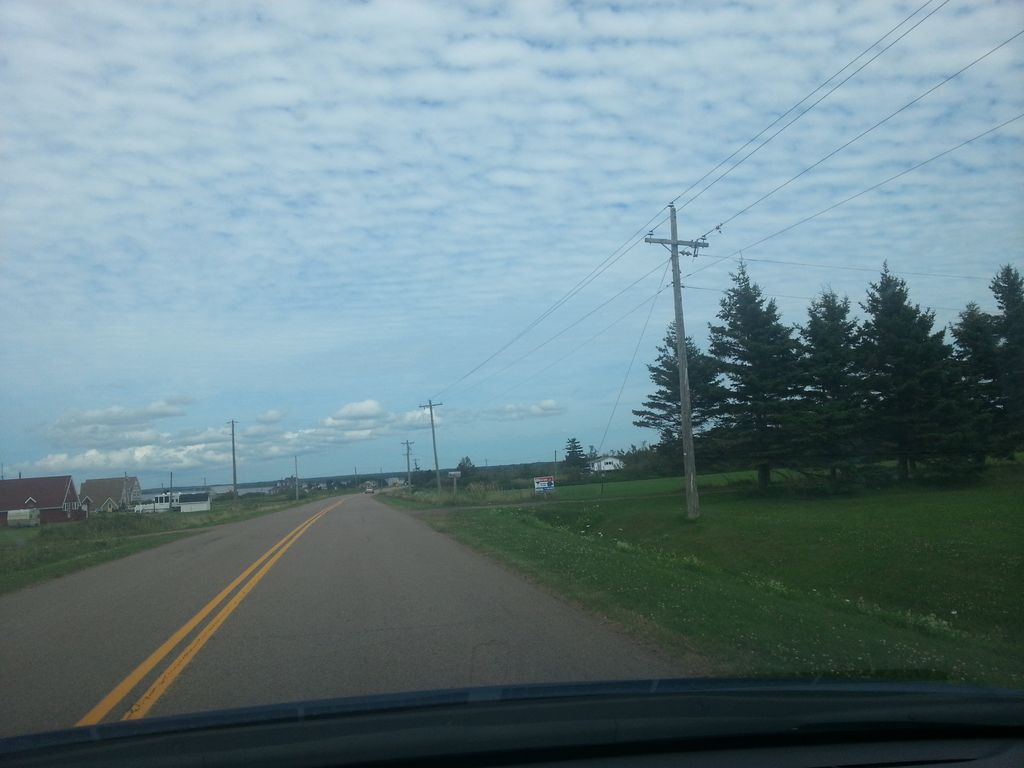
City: charlottetown